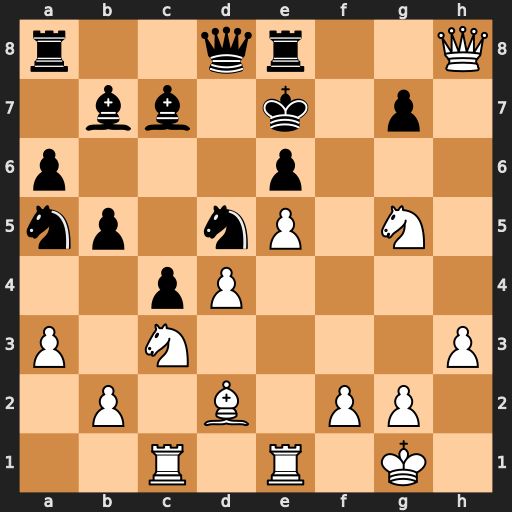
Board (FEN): r2qr2Q/1bb1k1p1/p3p3/np1nP1N1/2pP4/P1N4P/1P1B1PP1/2R1R1K1
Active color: w
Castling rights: -
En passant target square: -
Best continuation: Qxg7#